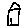
Label: house